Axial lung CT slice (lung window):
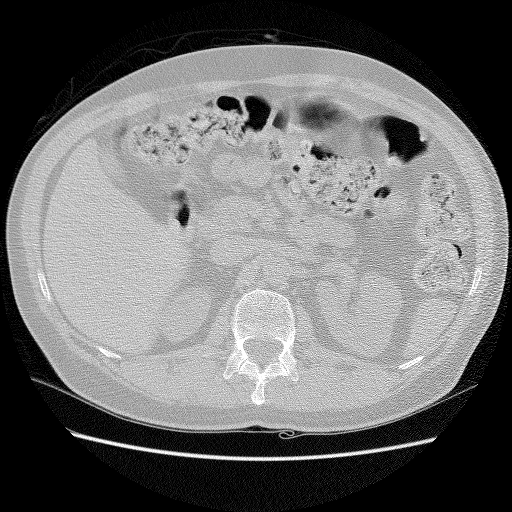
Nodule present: no